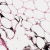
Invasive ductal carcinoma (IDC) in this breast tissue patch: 0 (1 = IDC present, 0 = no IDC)